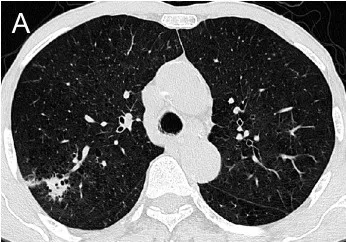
Chest CT results of the patient.
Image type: radiology (ct)